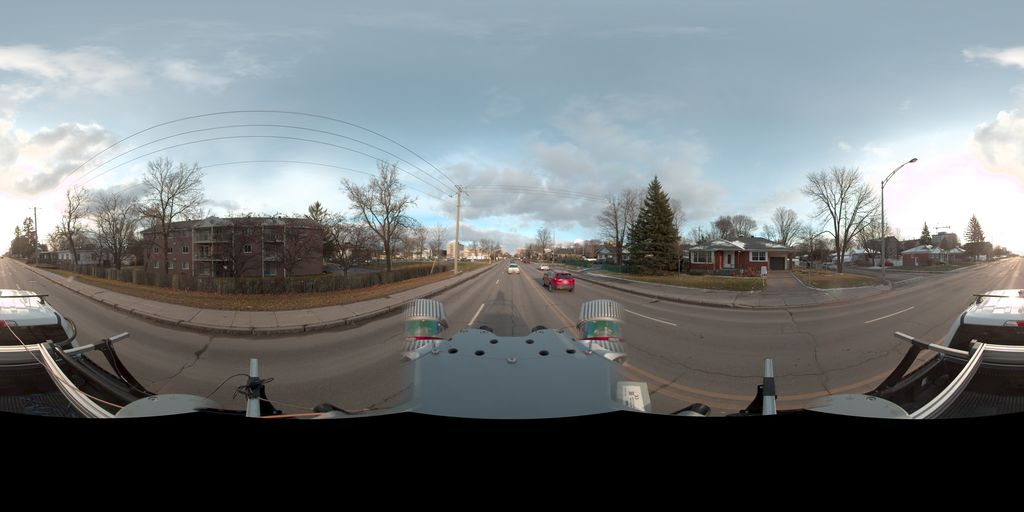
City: quebec_city